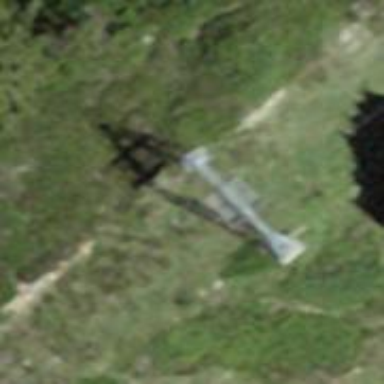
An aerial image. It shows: Pylon for aerialway.